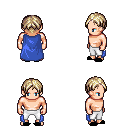
a pixel art fantasy rpg character, male body template, human, light skin, blue cape, white pants, white blonde parted hairstyle, black slippers, four views (front, back, left, right), 2x2 character sprite sheet, small pixel art, hard edges, no anti-aliasing